【题型】填空题　【知识点】解析几何　【难度】medium
已知$F$是抛物线$C:y^2=4x$的焦点，$P$是抛物线$C$上一动点，$Q$是曲线$x^2+y^2-8x-2y+16=0$上一动点，则$|PF|+|PQ|$的最小值为\underline{\quad\quad\quad}.
【解答】
\noindent \textbf{【答案】} 4

\vspace{0.5em}
\noindent \textbf{【难度】} 0.65

\vspace{0.5em}
\noindent \textbf{【知识点】} 抛物线定义的理解、抛物线上的点到定点和焦点距离的和、差最值

\vspace{0.5em}
\noindent \textbf{【分析】} 根据题意，过点$P$作$PA\perp l$，垂足为$A$，过点$M$，垂足为$A_1$，根据抛物线的定义，转化为$|PF|+|PQ|=|PA|+|PM|-1$，结合图象，得到，当且仅当$M,P_1,Q_1,A_1$在一条直线上时，$|PF|+|PQ|$的最小值，即可求解.

\vspace{0.5em}
\noindent \textbf{【详解】} 由抛物线$C:y^2=4x$，可得焦点坐标为$F(1,0)$，准线方程为$l:x=-1$，

\noindent 又由曲线$x^2+y^2-8x-2y+16=0$，可化为$(x-4)^2+(y-1)^2=1$，

\noindent 可得圆心坐标为$M(4,1)$，半径$r=1$，

\noindent 过点$P$作$PA\perp l$，垂足为$A$，过点$M$作$MA_1\perp l$，垂足为$A_1$，交抛物线于$P_1$，如图所示，

\vspace{0.5em}
\noindent 根据抛物线的定义，可得$|PF|+|PQ|=|PA|+|PM|-1$，

\noindent 要使得$|PA|+|PM|$取得最小值，只需使得点$P$与$P_1$重合，此时$A$与$A_1$重合，

\noindent 即$|PA|+|PM|\geq |P_1A_1|+|P_1M|=5$，当且仅当$M,P_1,Q_1,A_1$在一条直线上时，

\noindent 所以$|PF|+|PQ|$的最小值为$5-1=4$.

\vspace{0.5em}
\noindent 故答案为：4.
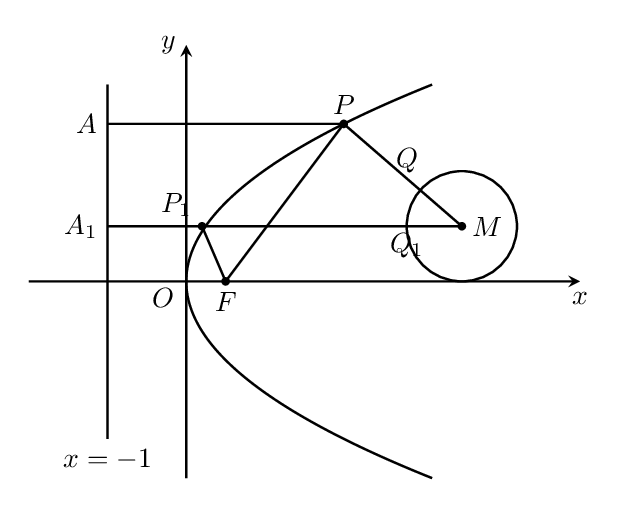